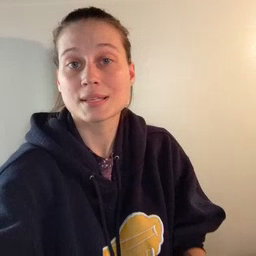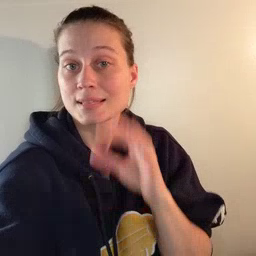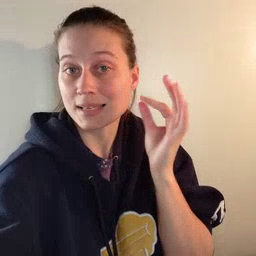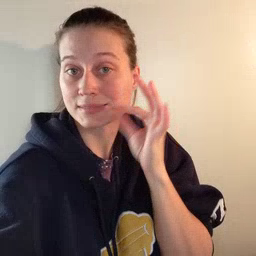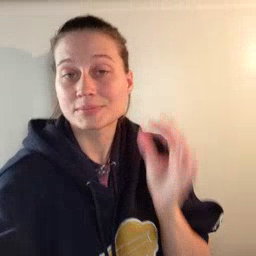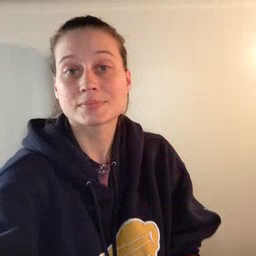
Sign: cat